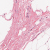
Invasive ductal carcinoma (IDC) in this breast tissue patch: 1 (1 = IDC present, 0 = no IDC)